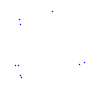
Particle: pion